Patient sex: M
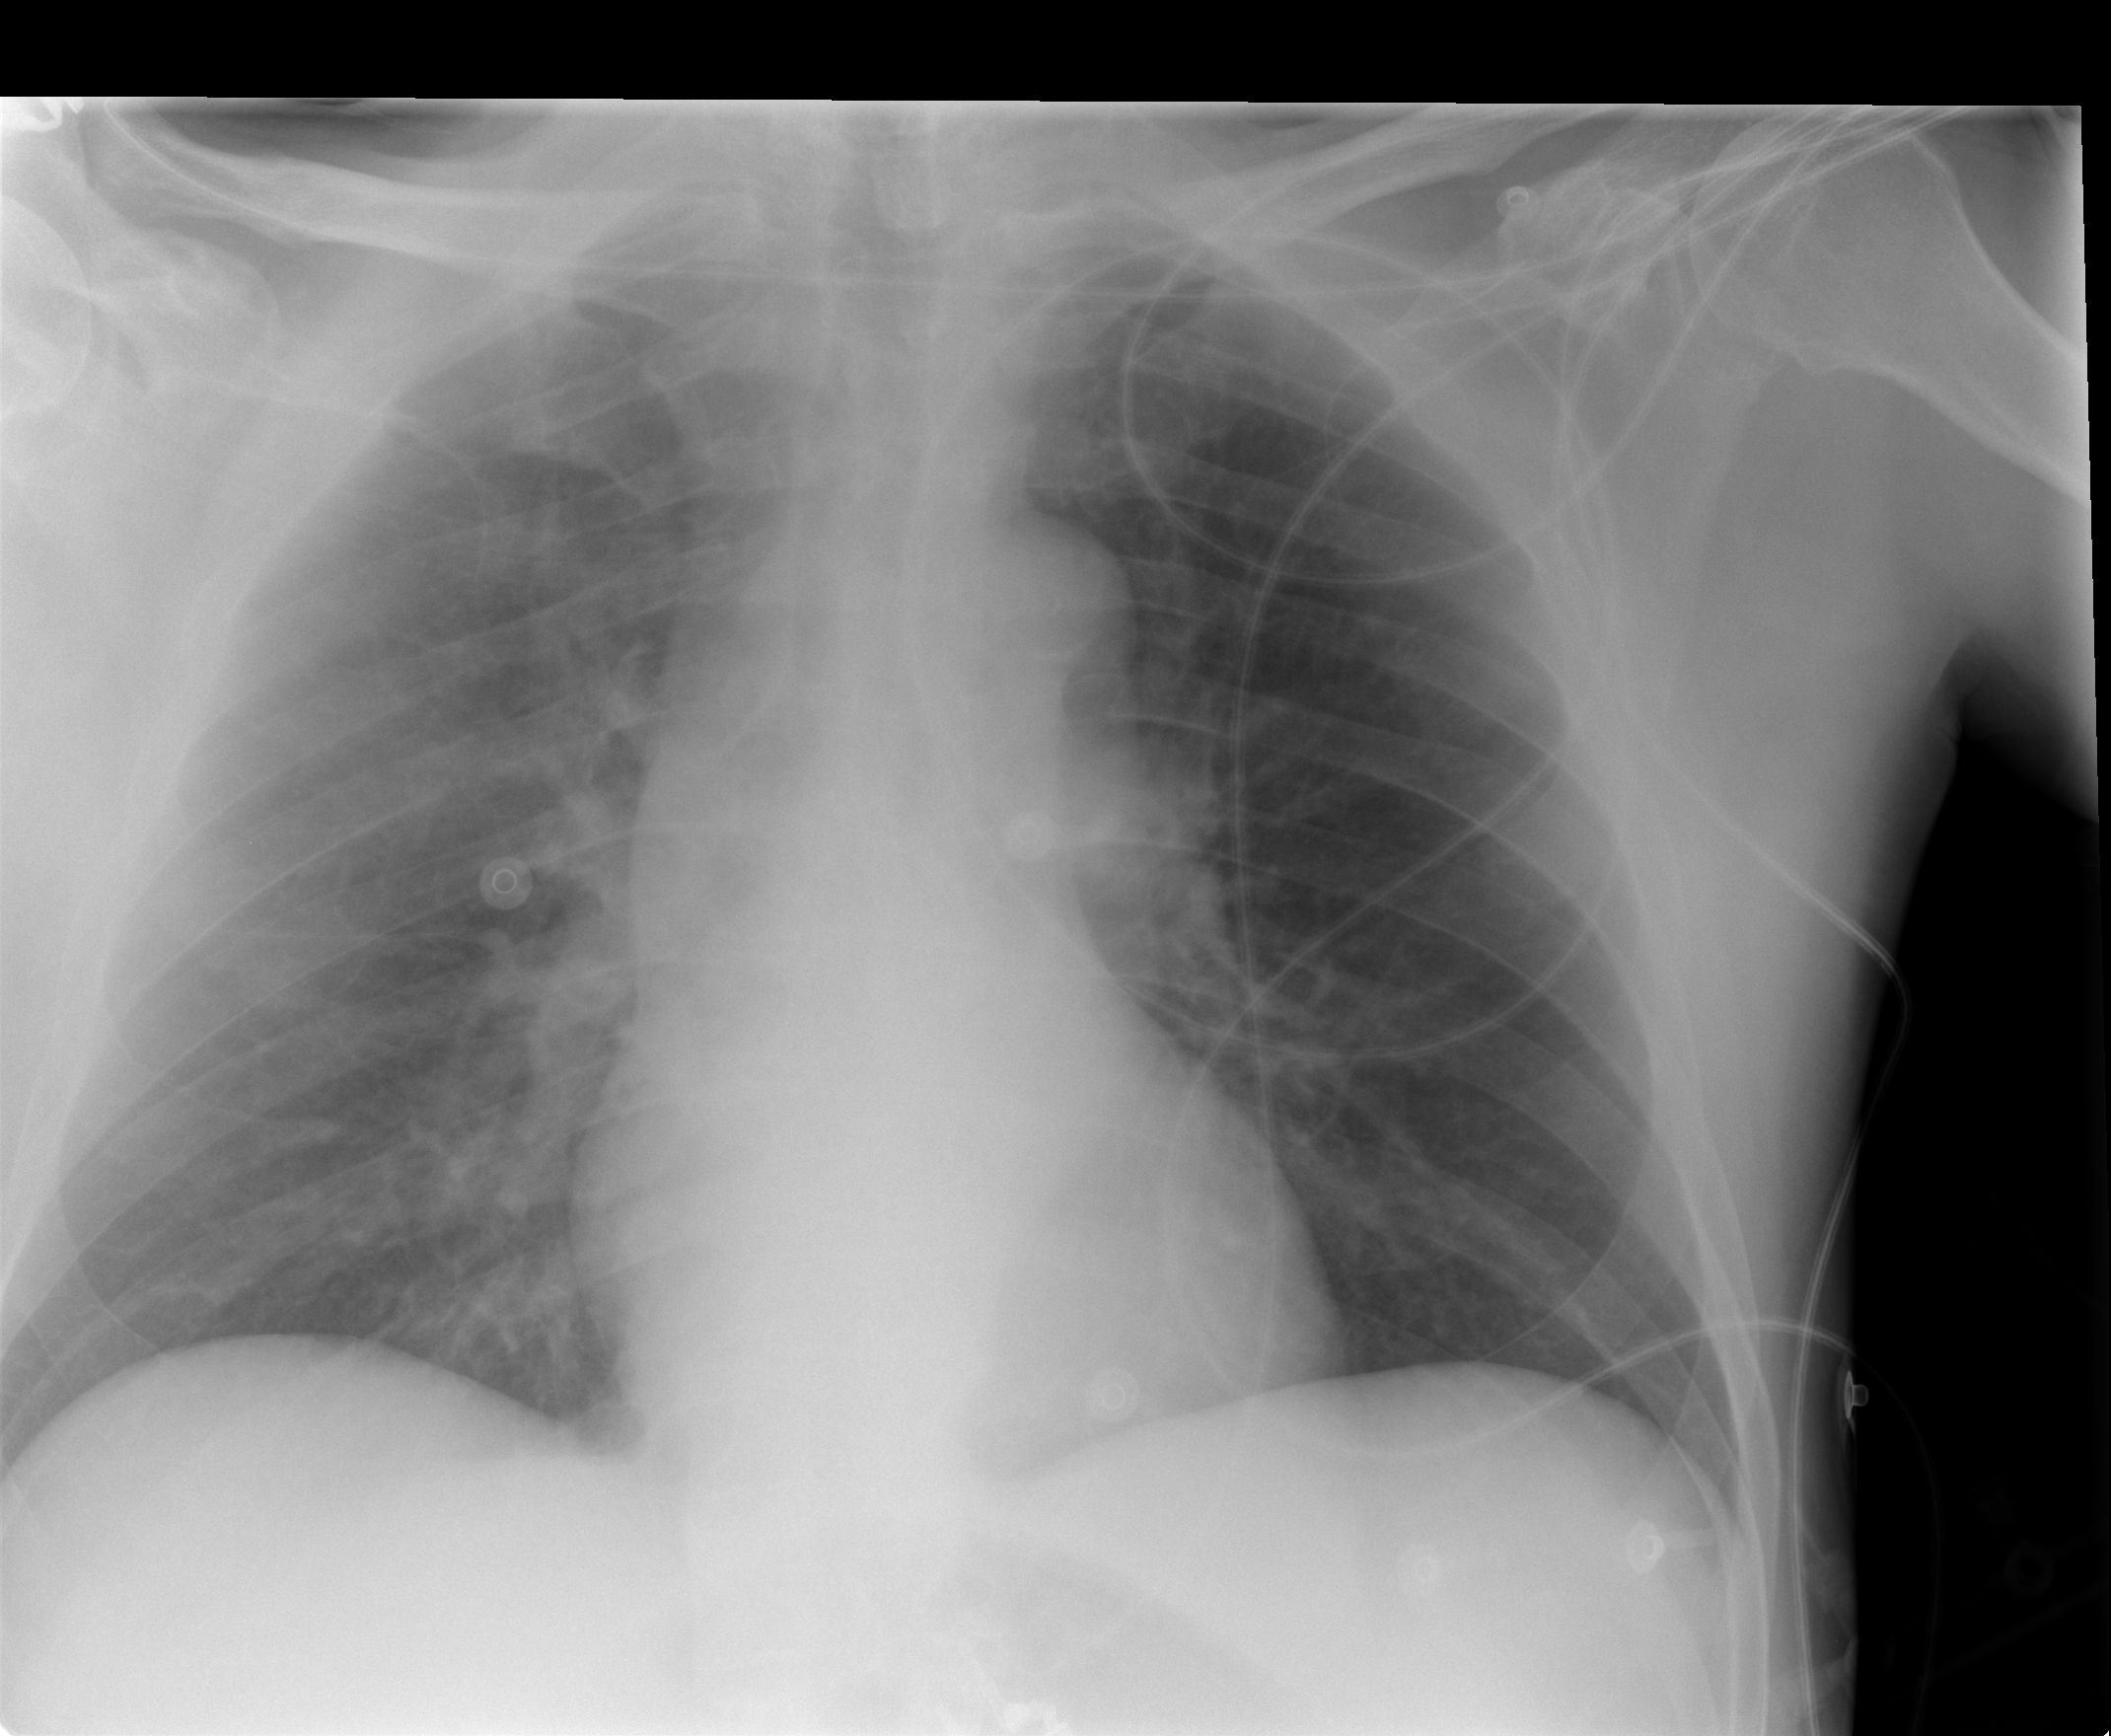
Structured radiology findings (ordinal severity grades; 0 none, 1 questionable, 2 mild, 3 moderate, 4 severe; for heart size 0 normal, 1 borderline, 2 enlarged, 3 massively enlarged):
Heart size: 0
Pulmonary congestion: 2
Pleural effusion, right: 0
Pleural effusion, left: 0
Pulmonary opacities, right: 0
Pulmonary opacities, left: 0
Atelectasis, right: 0
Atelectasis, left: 0